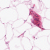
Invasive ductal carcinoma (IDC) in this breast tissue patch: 0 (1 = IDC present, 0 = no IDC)